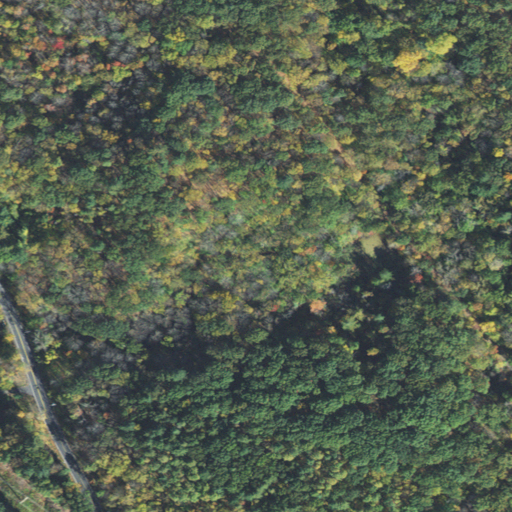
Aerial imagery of valley in Massachusetts named May Hollow containing deciduous forest, open development, mixed forest, woody wetlands, and low intensity development